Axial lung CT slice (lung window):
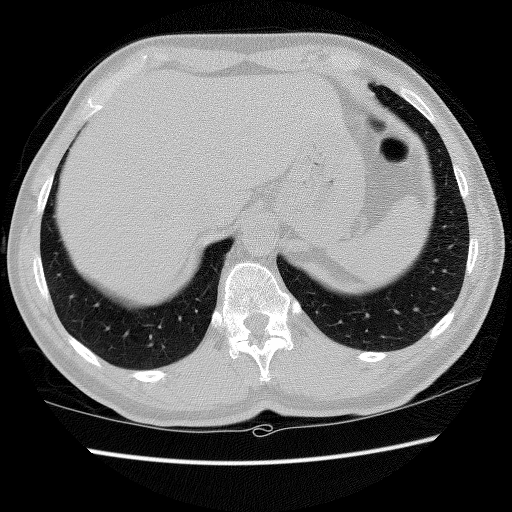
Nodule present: no